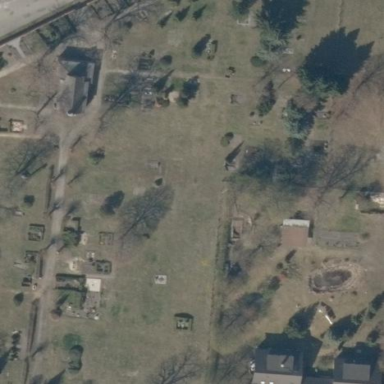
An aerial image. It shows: Cemetery.